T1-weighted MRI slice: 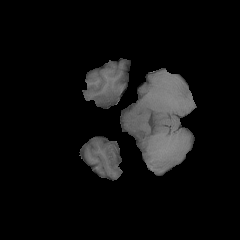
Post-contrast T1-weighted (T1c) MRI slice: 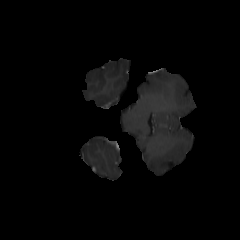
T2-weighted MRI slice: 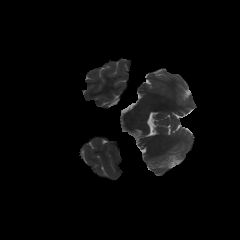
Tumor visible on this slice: no